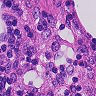
Metastatic tissue present: no